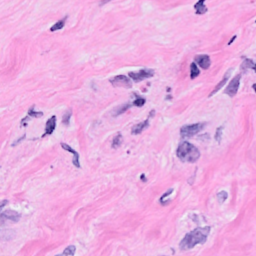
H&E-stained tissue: Breast